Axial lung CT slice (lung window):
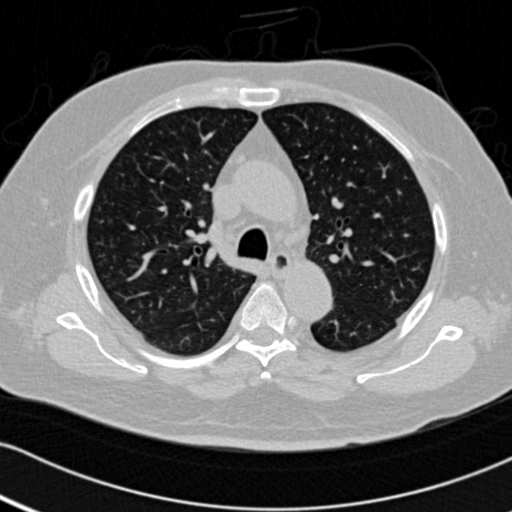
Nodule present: no